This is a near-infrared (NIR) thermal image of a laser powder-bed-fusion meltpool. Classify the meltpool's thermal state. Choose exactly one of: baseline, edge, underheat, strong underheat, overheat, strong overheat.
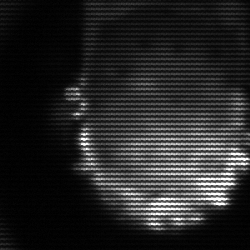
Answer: baseline